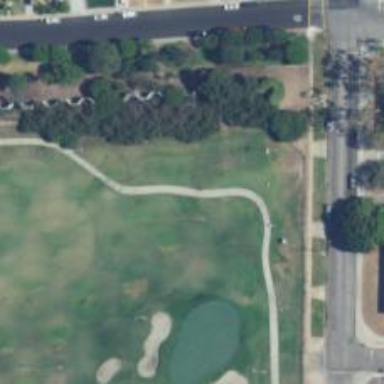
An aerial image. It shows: Golf cartpath that is also road path.